Question: I was getting started with JDBC and I was using the video mentioned here: <URL>
Although he is good at the start, he becomes confusing towards the middle.
Referring to the video:
-
-
-
-
Then I clicked on the 'SystemDSN' tab and there are
Am I or not supposed to be seeing drivers there?
AFAIK from doing some Visual Basic, you have to add it there you create a '.mdb' file containing your various tables. (Questions under the image)

1. Have I done the steps correctly to get started with JDBC?
2. I have to create a database in Access first, right?
3. Whatelse do I do if I want to use Eclipse IDE to start coding? Like what paths, etc do I set?
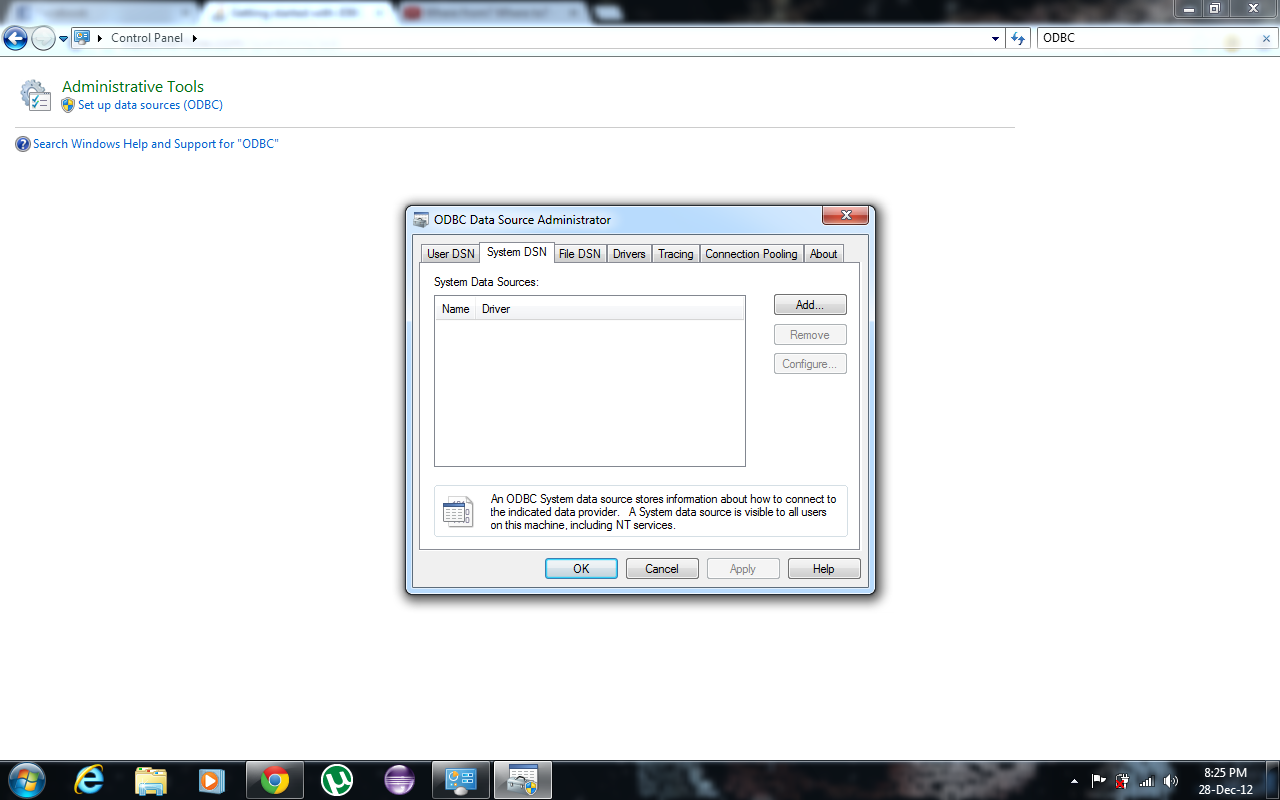
Answer: You need to use 32-bit ODBC as well. Check out this link:
<URL>
I think you'll be able to work through your other questions once you overcome this hurdle.